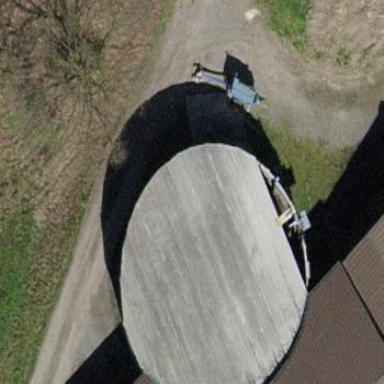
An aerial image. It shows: Storage tank that is man-made.